Interaction volume radius: 10 \u00c5
Interaction volume height: 20 \u00c5
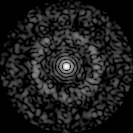
Disorder parameter: 0.8267